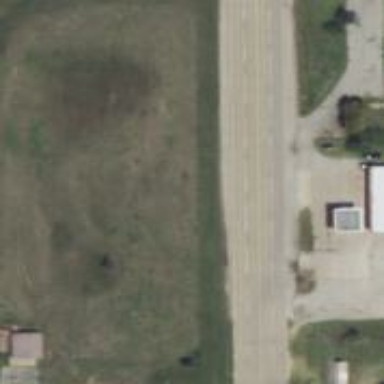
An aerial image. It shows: Raceway road.